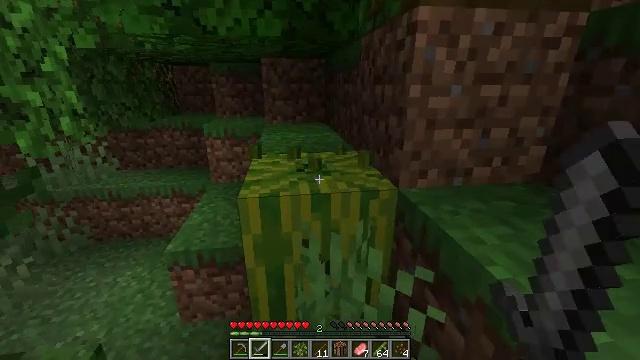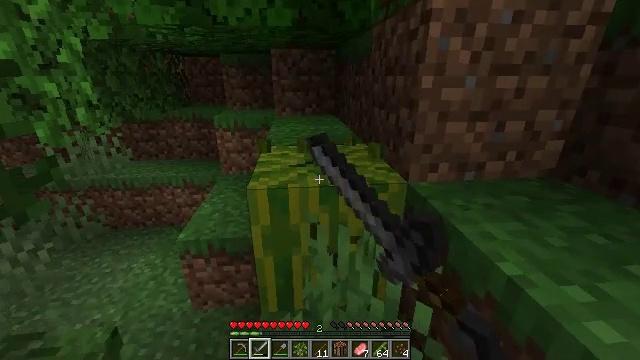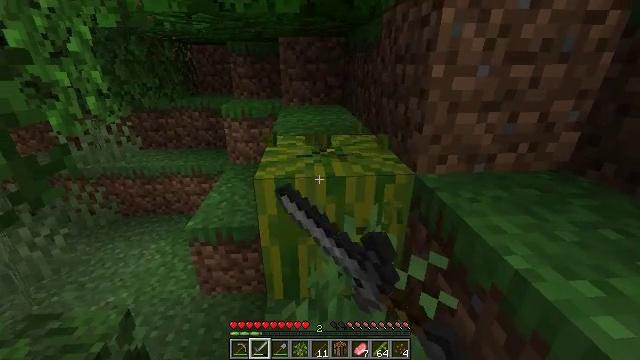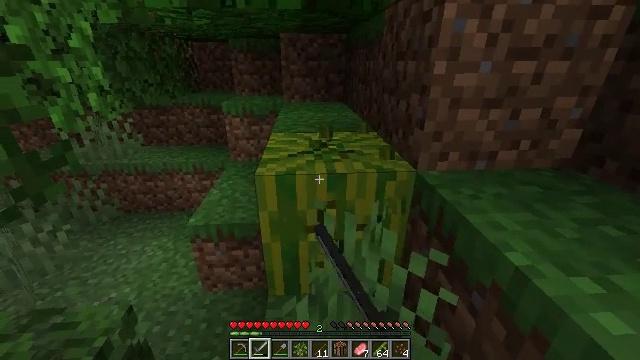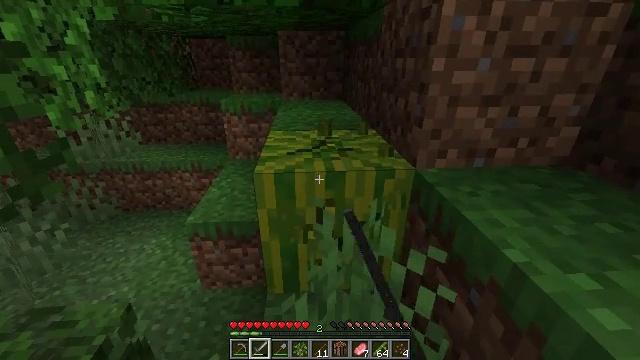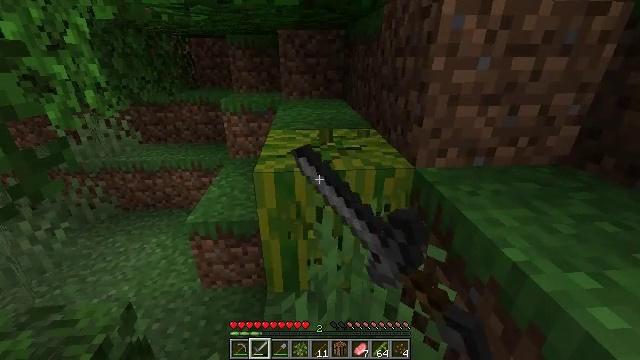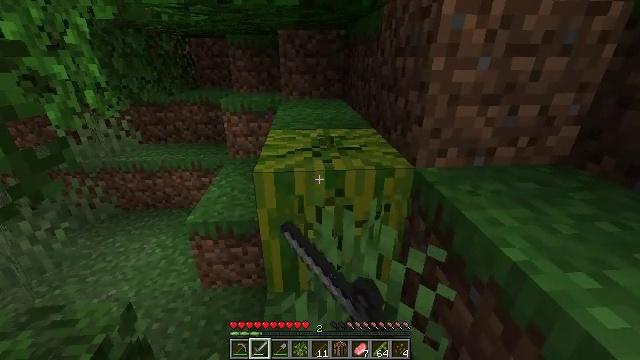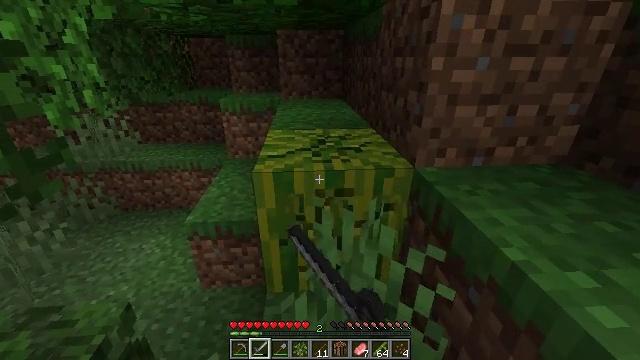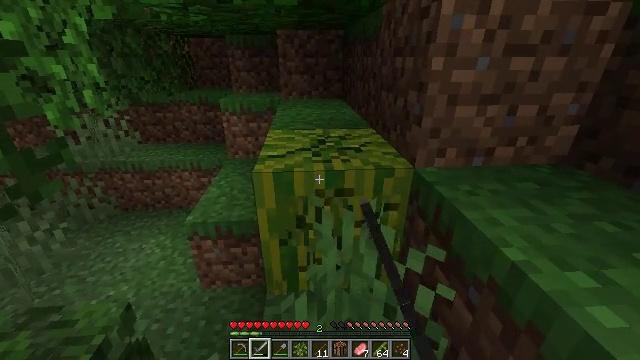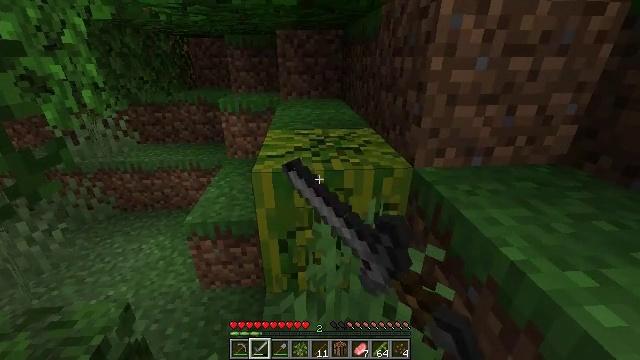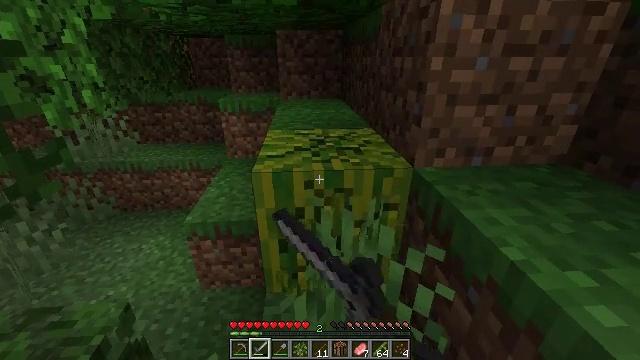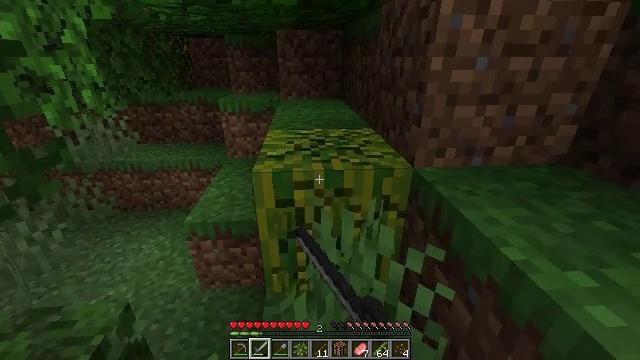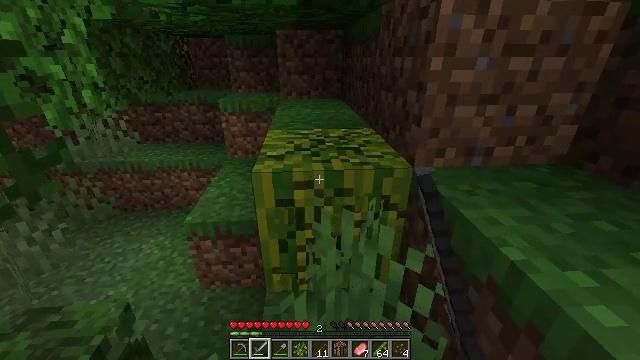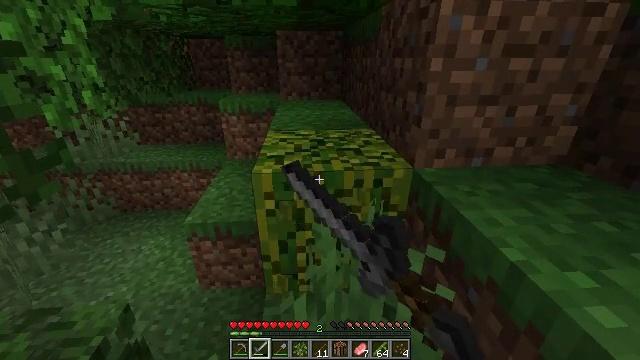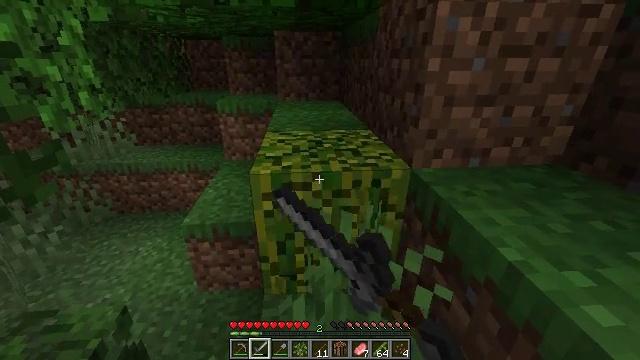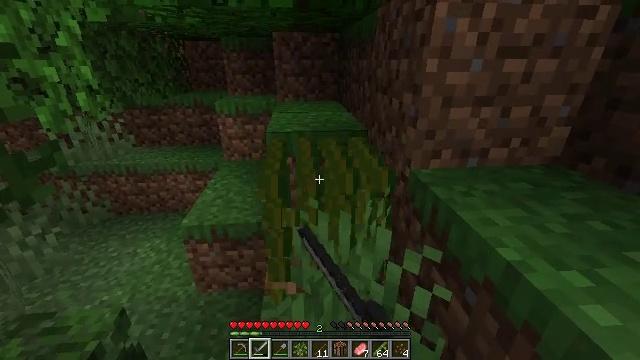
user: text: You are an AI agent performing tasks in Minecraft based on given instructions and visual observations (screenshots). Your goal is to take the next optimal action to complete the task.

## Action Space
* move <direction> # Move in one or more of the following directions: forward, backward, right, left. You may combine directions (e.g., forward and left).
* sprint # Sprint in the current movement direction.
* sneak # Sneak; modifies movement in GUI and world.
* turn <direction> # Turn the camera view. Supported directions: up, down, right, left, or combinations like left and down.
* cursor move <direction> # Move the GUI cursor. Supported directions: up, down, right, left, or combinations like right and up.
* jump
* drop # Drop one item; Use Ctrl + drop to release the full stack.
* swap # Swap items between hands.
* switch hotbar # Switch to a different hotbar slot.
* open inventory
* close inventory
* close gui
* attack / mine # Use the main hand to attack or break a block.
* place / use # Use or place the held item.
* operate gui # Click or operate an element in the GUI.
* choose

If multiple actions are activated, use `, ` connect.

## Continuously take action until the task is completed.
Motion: motion action
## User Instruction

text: Mine a melon block.
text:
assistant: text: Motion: turn left and down, attack / mine
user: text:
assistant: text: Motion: turn left and down, attack / mine
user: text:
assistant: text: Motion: attack / mine
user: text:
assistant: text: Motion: attack / mine
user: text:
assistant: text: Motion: attack / mine
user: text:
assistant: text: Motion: attack / mine
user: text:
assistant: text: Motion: attack / mine
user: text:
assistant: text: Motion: attack / mine
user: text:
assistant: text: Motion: attack / mine
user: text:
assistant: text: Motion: attack / mine
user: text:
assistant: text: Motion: attack / mine
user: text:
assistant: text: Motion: attack / mine
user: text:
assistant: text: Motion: attack / mine
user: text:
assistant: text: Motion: attack / mine
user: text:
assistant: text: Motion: attack / mine
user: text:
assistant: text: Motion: attack / mine
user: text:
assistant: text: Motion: attack / mine
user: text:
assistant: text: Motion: attack / mine
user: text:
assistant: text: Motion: attack / mine
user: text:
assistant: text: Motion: attack / mine